Question: I have written the image crunching for the image upload of a thing in my application.
My application saves the original copy of the image to the server, and places an entry in the database with a file name and extension. (with other info too).
After this, I save 5 versions of the image (various resolutions) to the server but I do not put database entries in for these:
For example:
'''
uploaddir + filename + "-1024" + extension
uploaddir + filename + "-800" + extension
uploaddir + filename + "-640" + extension
uploaddir + filename + "-320" + extension
uploaddir + filename + "-thumbnail" + extension
'''
So this means i can use specific sizes of the image (for example):
'''
@Settings.UploadURL@fieldImage.File.UniqueName@ImageSizes.Thumbnail@fieldImage.File.Extension;
'''
Does this sound okay? Or do you think I should also create database entries against all image sizes?
- - -

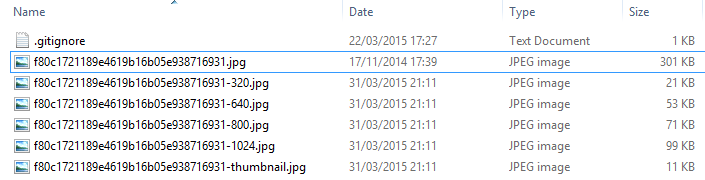
Answer: It might be worth keeping entries. If nothing else, you can decide later that you want logic to create the different sized images if the original already is too low of quality.
Say you get a 320 px image... Do you really want to try and upscale that?